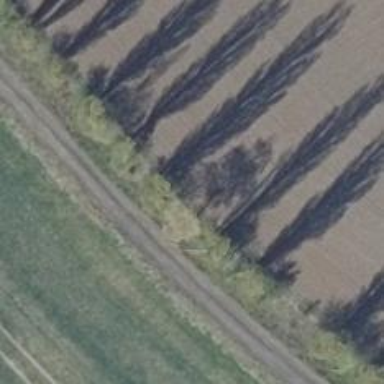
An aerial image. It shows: Row of deciduous broadleaved trees.